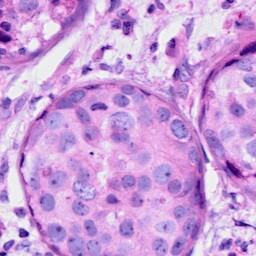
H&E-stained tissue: Breast